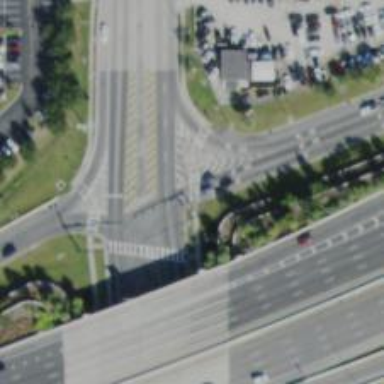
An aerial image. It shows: Marked crossing on the road.